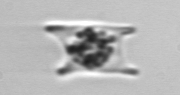
Label: Eucampia